Question: This is an Asp.net MVC application. I have installed packages jQuery.alidation.Globalize and jQuery.UI.i18n and have set fixed culture "es-PY" in web.config
'''
<globalization enableClientBasedCulture="true" uiCulture="es" culture="es-PY" />
'''
I have set this culture also for jQuery validations:
'''
$(document).ready(function () {
Globalize.culture('es-PY');
$.datepicker.setDefaults($.datepicker.regional["es"]);
$("input[type='date']").datepicker();
});
'''
Also i have decorated Dates properties as follow in my model:
'''
[DataType(DataType.Date), DisplayFormat(DataFormatString = "{0:dd/MM/yyyy}", ApplyFormatInEditMode = true)]
public System.DateTime Fecha { get; set; }
'''
I'm facing problems with displaying the jQuery datepicker, as you can see from the image i get not one, but two dropdown calendars, apart from that in the text input the value is seted to dd/mm/aaaa, it should be rendered with the Fecha property. When i try to select a date from the calendar the client validation fails which is disconcerting me because es-PY culture accept dd/MM/yyyy date format.
So my question actually are two in one: Why i am getting two calendars for the inputbox and what else should i do to get the date pass validation in client browser?

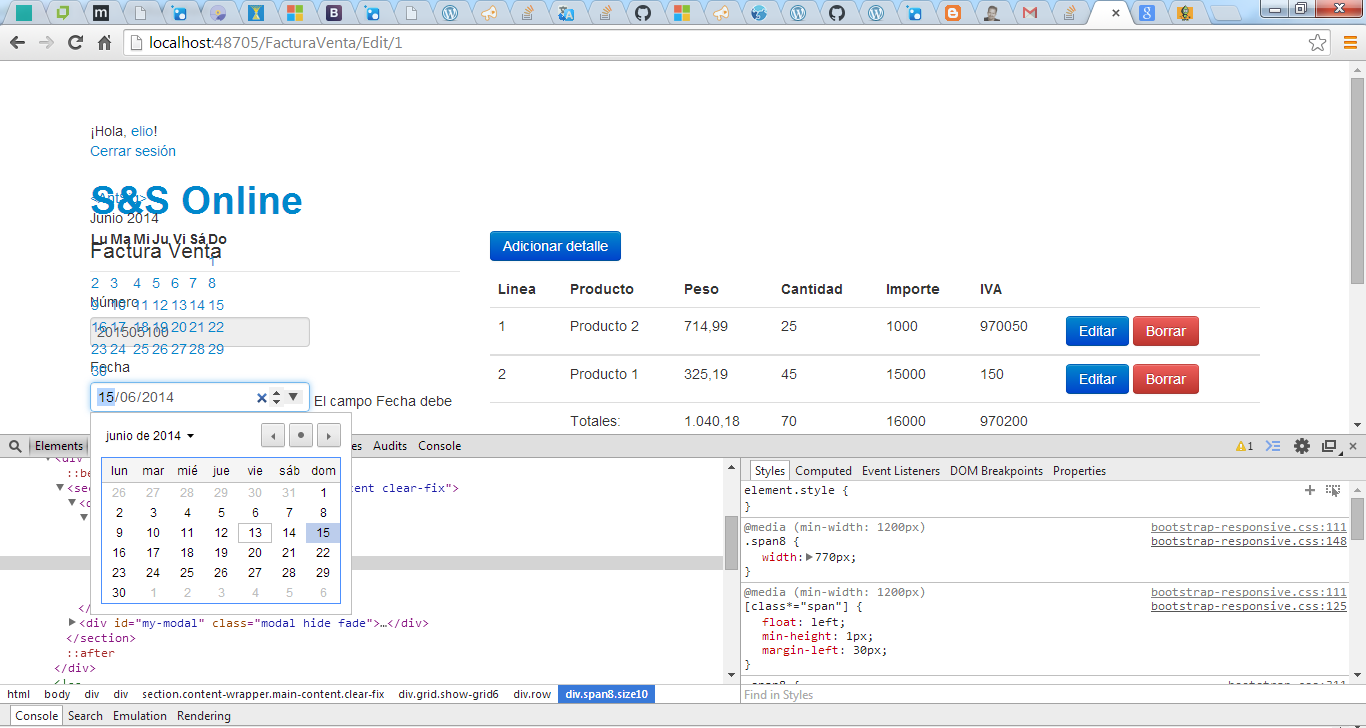
Answer: If you want to use the datepicker plugin, change 'EditorFor' to 'TextBoxFor' - otherwise the Razor engine will create a '<input type="date" />' element, and then it's up to the browser to decide what to do.
For instance, I use Telerik UI controls, and one of the things they add is an 'EditorTemplate' folder in 'Shared'. That means a 'DateTime' property triggers the Razor engine to use Telerik's 'DateTime.cshtml' or 'Date.cshtml' (depending on the data-annotated type) template when using 'EditorFor'.
The same would be true if you had any property that mapped to the name of an editor template.